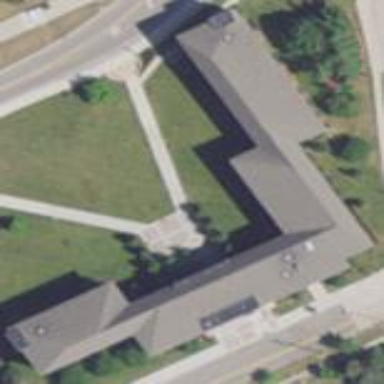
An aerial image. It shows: Dormitory building.